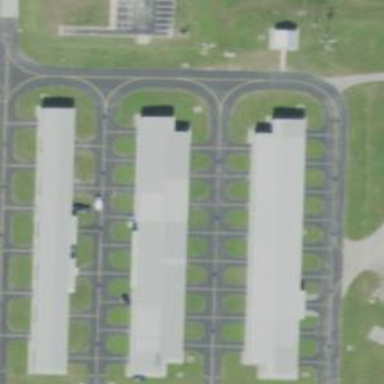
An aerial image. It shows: Image of taxiway at airport.